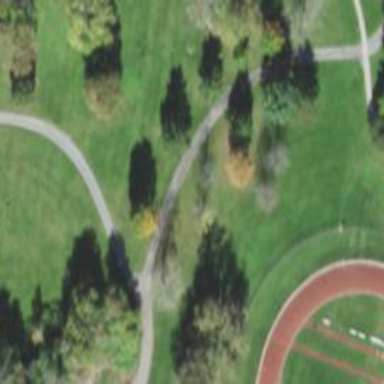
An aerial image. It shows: Disc golf basket.